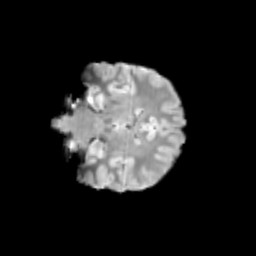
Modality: T2w
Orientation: coronal
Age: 13
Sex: female
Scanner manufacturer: siemens
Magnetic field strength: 3 T
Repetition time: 3.8 s
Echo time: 0.07 s